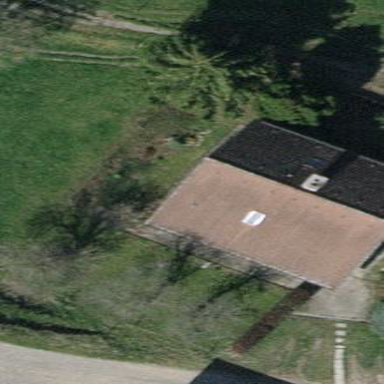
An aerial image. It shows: Building with tiled roof.